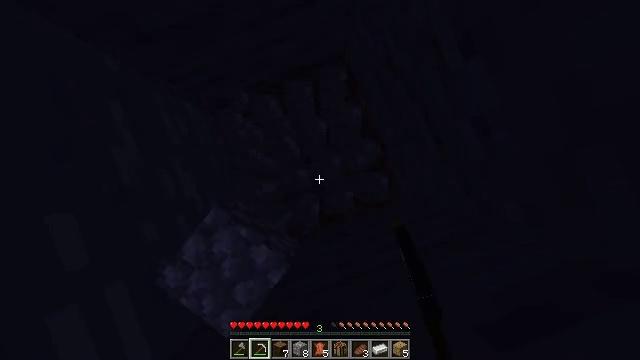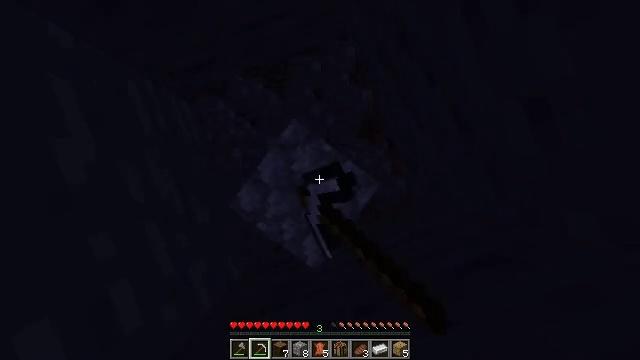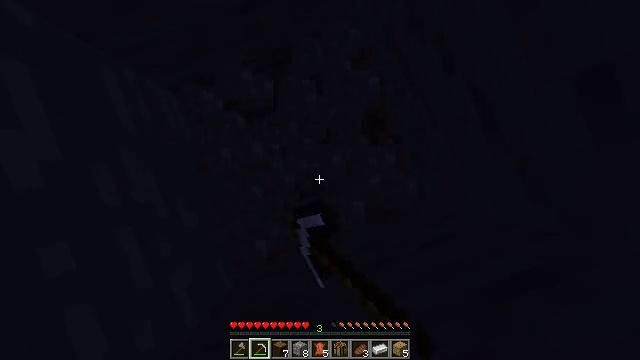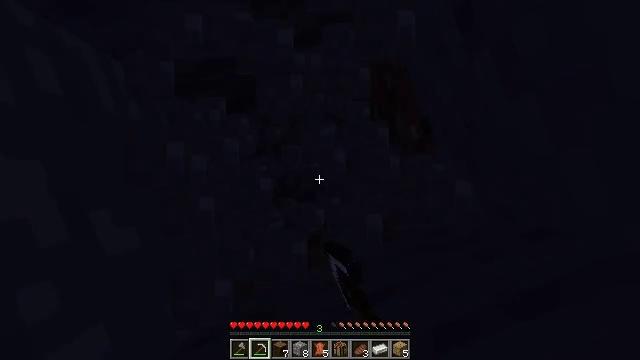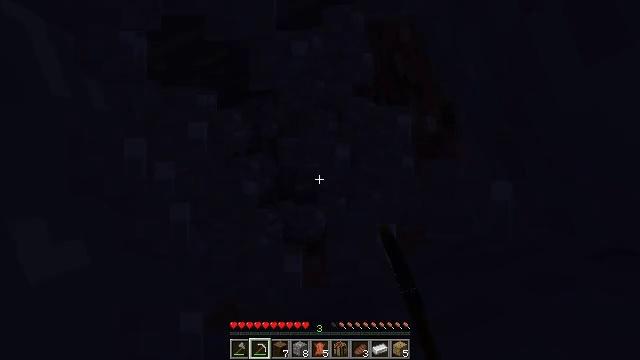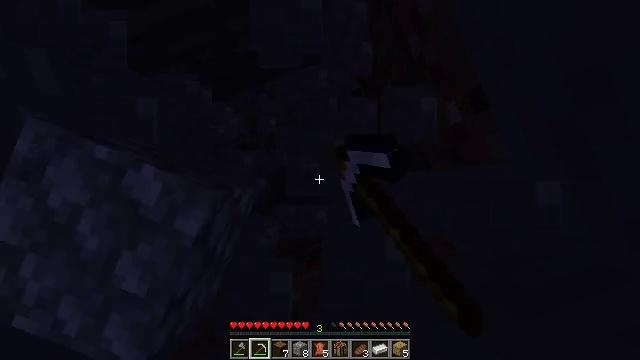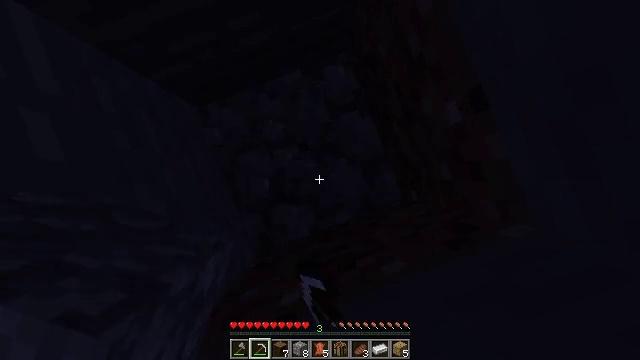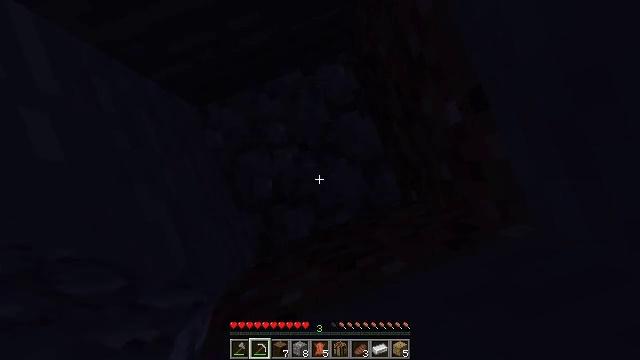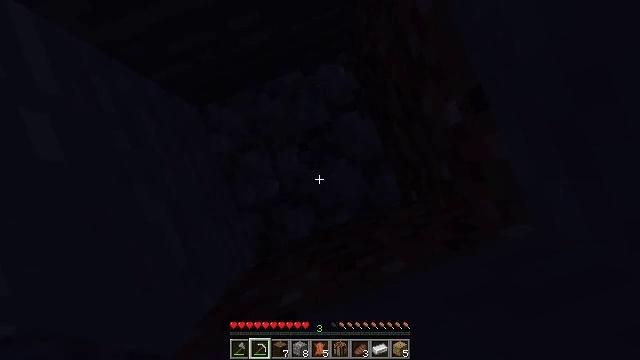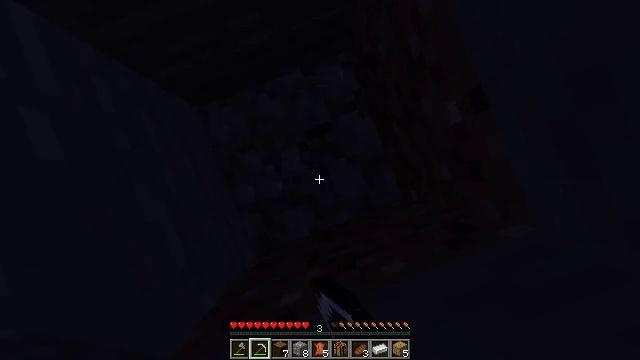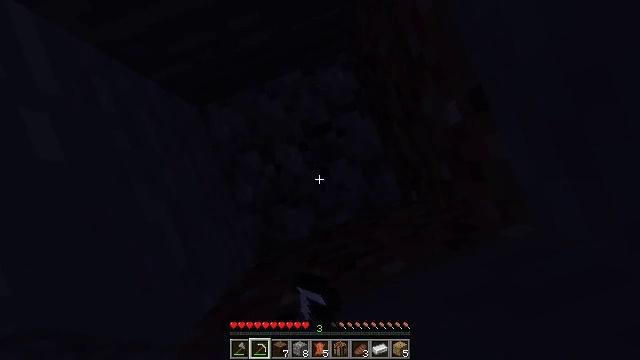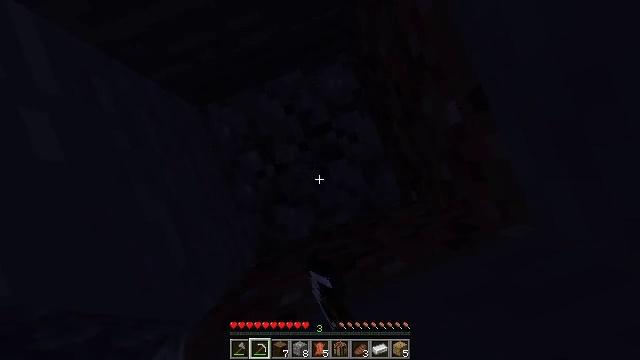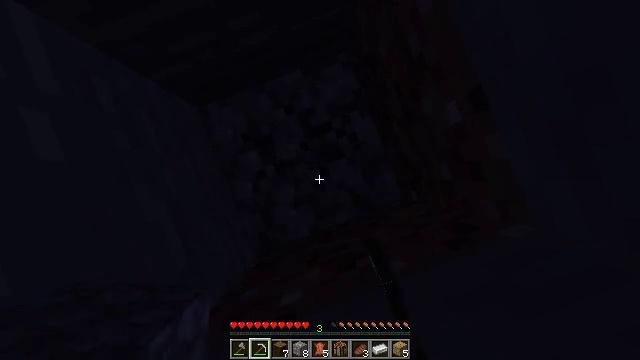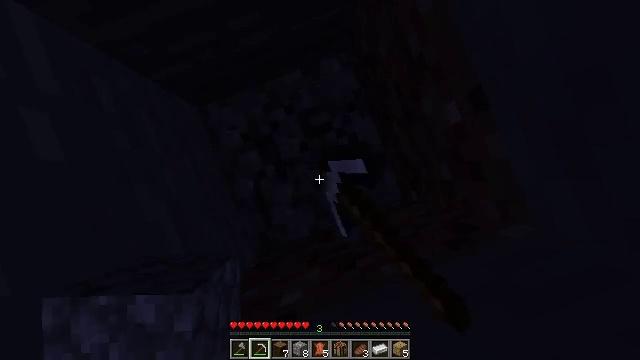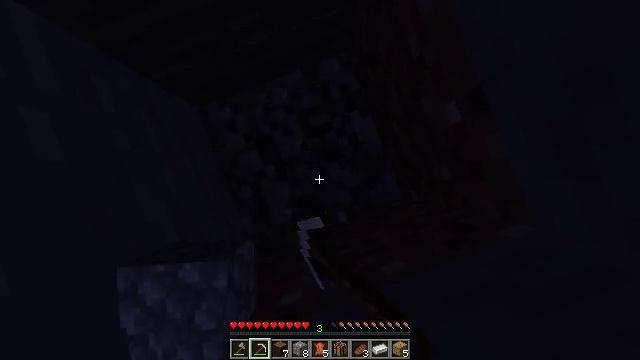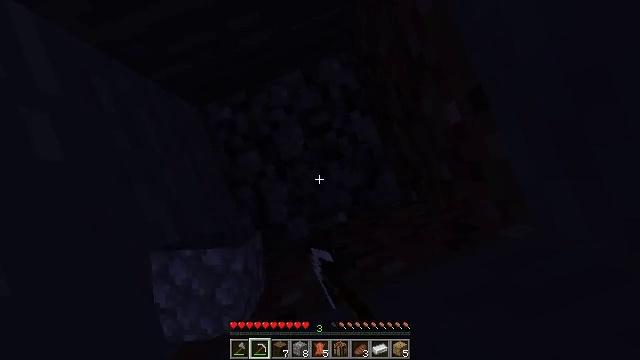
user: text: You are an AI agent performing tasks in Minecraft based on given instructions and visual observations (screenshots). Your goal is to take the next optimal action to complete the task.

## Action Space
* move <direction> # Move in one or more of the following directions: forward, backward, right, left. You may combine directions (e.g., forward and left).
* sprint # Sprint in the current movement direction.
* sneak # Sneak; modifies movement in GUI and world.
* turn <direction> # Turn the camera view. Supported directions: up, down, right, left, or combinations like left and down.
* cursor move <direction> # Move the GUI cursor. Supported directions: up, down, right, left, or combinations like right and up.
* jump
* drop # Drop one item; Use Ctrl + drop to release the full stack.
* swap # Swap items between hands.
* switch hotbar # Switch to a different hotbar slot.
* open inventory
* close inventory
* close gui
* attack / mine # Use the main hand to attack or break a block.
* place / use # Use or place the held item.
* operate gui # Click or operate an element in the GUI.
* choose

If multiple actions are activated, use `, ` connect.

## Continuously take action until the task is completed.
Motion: motion action
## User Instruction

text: Mine cobblestone underground.
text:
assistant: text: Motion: attack / mine
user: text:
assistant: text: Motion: attack / mine
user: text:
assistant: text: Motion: attack / mine
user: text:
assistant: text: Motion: attack / mine
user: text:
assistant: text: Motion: attack / mine
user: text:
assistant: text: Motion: attack / mine
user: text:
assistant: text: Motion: attack / mine
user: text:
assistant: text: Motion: attack / mine
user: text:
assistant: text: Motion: attack / mine
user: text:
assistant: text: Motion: attack / mine
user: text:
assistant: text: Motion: attack / mine
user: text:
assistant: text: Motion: attack / mine
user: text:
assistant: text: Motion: attack / mine
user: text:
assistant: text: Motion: attack / mine
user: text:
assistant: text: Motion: attack / mine
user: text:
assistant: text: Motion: attack / mine
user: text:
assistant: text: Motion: attack / mine
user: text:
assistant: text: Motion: attack / mine
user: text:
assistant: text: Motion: attack / mine
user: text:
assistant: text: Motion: attack / mine
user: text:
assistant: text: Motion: turn up, attack / mine
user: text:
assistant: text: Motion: turn up, attack / mine
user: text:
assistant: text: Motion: turn up, attack / mine
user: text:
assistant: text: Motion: attack / mine
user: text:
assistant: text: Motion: turn left and down, attack / mine
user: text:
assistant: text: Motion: turn left and down, attack / mine
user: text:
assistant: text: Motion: attack / mine
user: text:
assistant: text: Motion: turn down, attack / mine
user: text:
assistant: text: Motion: turn down, attack / mine
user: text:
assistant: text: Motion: turn right and down, attack / mine